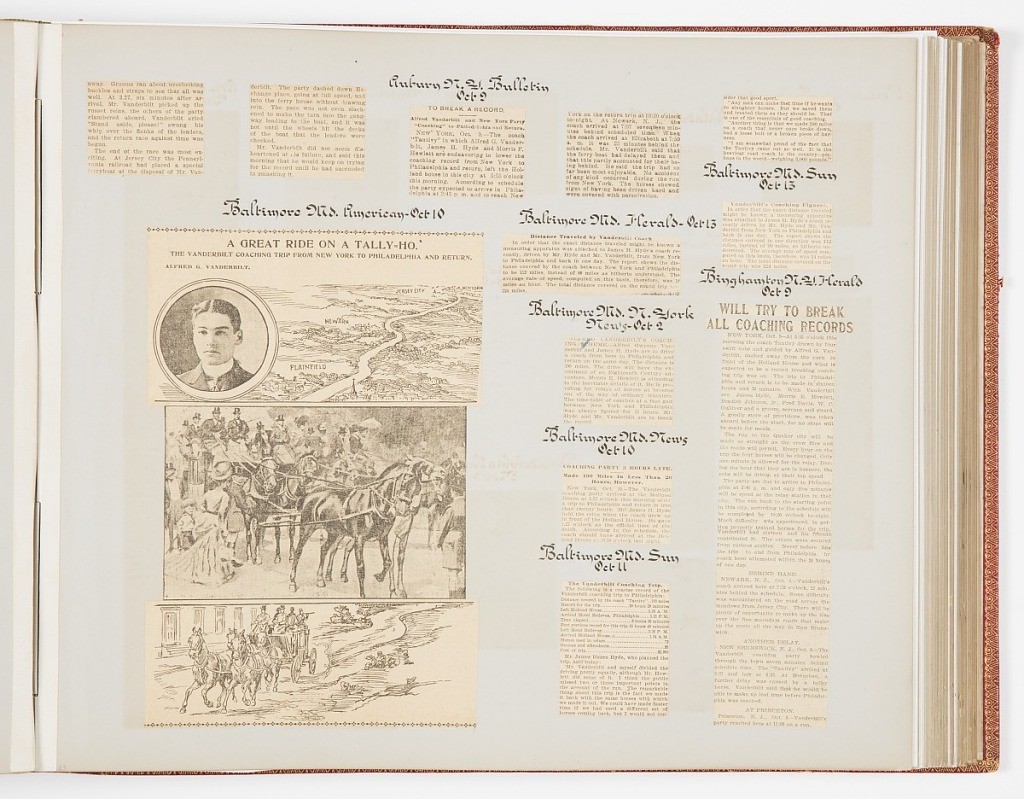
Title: Commemorative Scrapbook Documenting the 1901 Record Breaking Coach Race from New York City to Philadelphia and Back Again
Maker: James Hazen Hyde, American, 1876 - 1959
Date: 1901
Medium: Newspaper and magazine clippings mounted on heavy wove paper, annotated in pen and ink, bound in red leather with gilded lettering
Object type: Album Page
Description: Album of newspaper clippings describing the coach trip from New York to Philadelphia and return. The drivers were James H. Hyde and Alfred Vanderbilt.